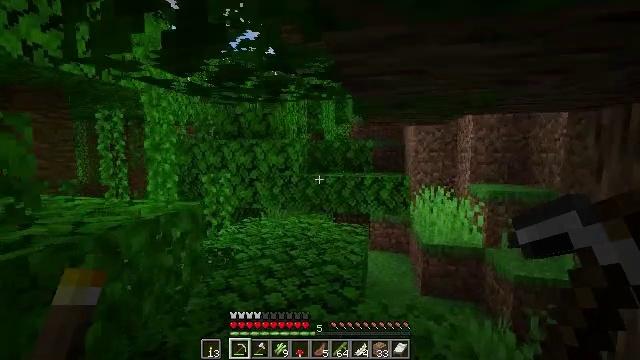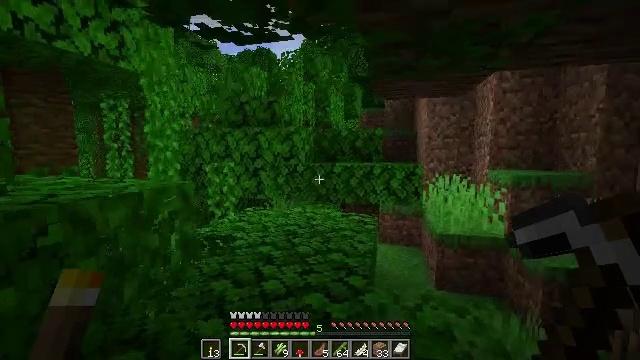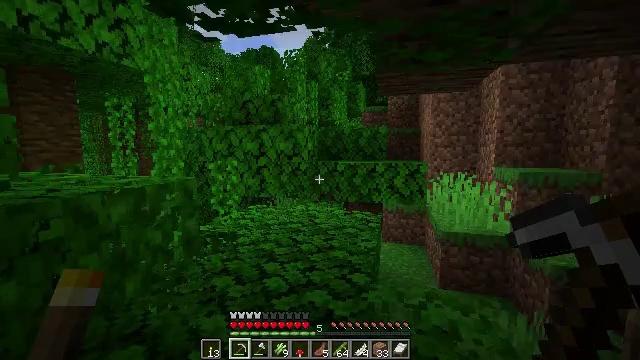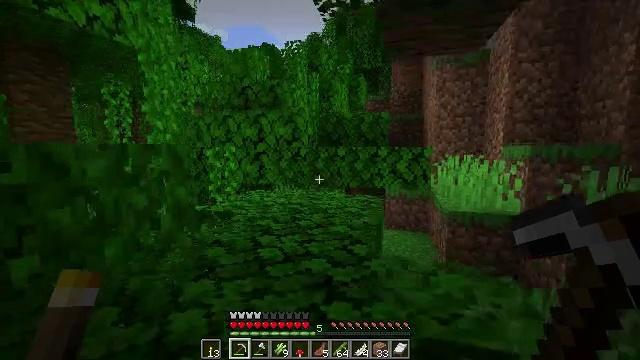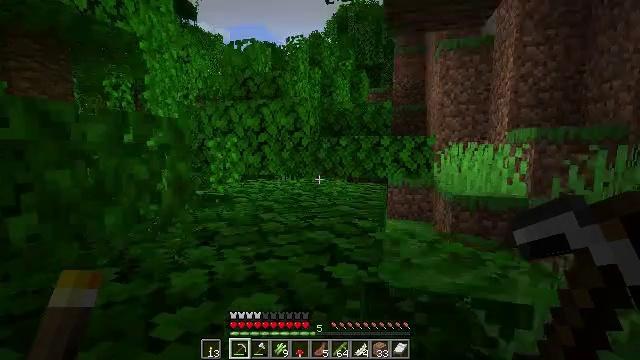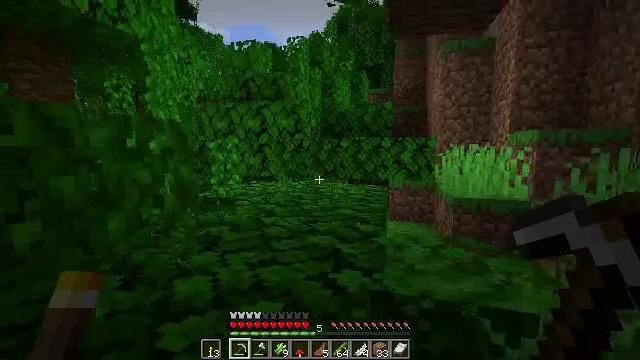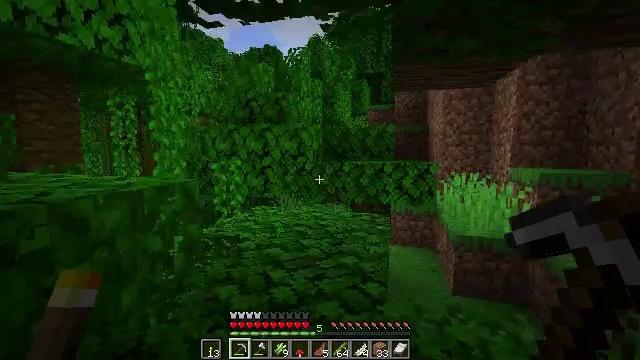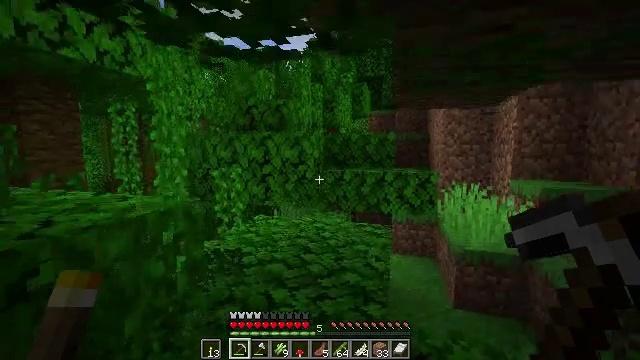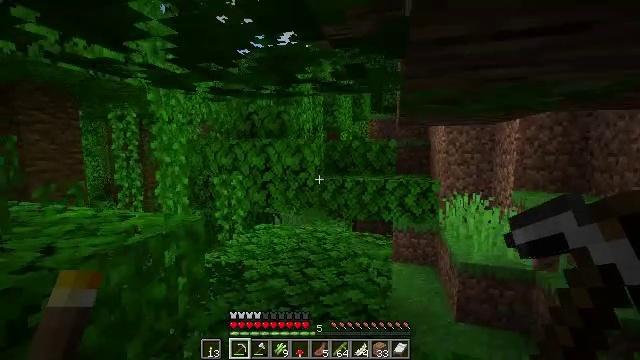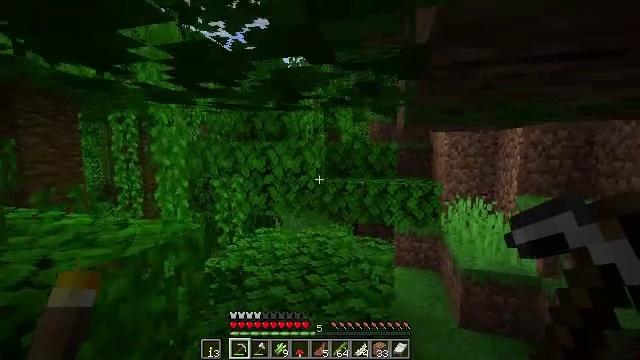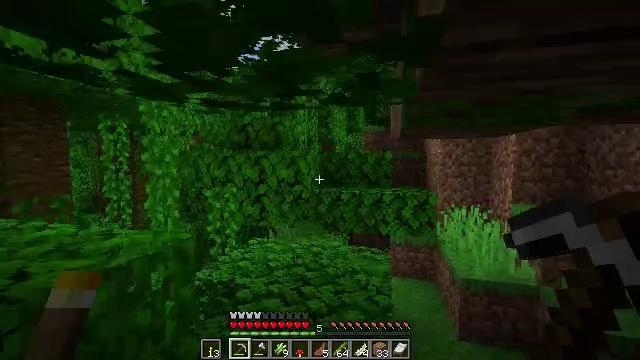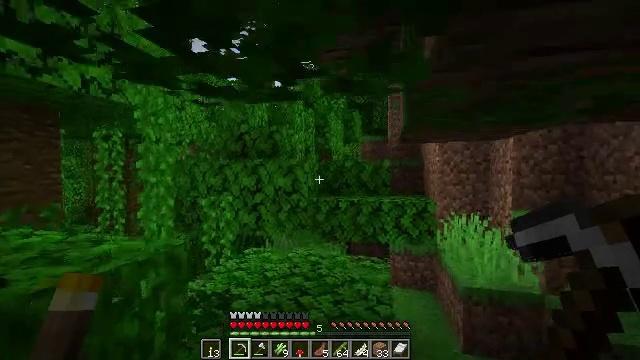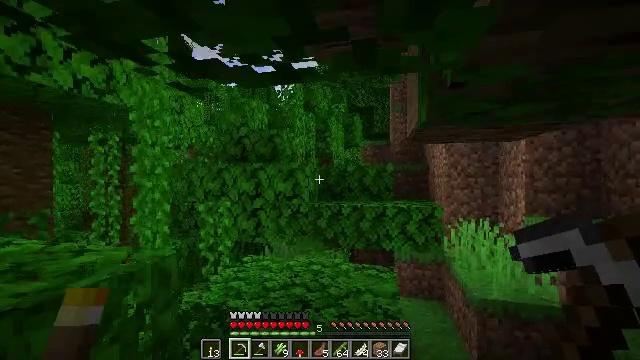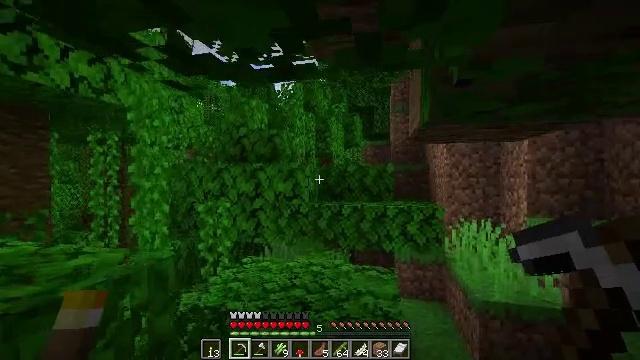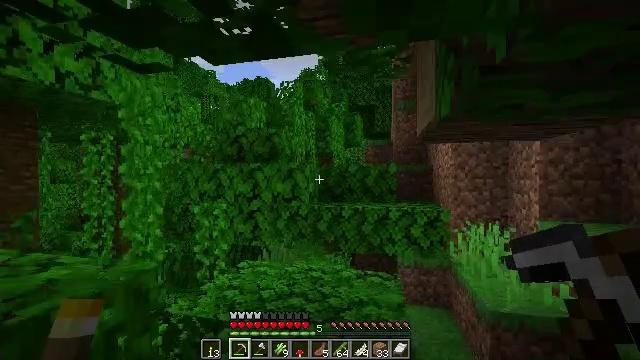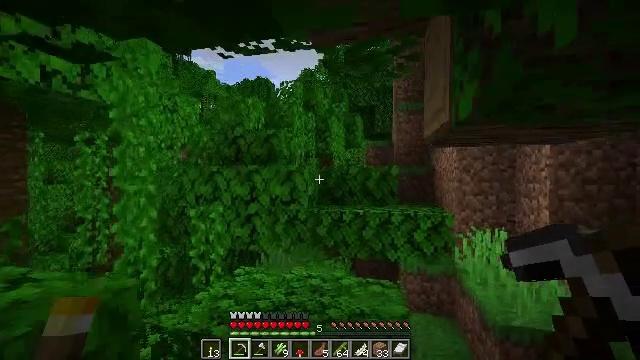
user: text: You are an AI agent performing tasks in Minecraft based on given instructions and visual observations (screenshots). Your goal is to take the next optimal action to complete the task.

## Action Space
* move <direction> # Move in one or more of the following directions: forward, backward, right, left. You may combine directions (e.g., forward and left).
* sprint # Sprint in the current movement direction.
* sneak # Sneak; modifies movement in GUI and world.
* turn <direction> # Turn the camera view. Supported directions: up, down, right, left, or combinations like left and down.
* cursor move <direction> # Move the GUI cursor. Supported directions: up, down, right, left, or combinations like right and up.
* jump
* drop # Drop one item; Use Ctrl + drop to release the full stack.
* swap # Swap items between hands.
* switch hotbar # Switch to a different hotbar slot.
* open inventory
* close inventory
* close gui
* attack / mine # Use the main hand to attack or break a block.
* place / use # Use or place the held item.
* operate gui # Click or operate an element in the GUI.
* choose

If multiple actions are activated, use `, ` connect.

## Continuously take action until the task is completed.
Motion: motion action
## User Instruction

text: Remove oak leaves from branches.
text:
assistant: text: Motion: move forward, turn left, jump
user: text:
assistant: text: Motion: move forward, jump
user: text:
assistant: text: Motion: move forward, jump
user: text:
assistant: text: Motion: move forward, jump
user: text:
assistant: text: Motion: move forward, jump
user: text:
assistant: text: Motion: move forward, jump
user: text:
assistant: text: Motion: move forward, jump
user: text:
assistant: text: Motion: move forward, jump
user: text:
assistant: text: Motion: move forward, jump
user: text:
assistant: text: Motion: move forward, turn right and up, jump
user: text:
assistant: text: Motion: move forward, turn up, jump
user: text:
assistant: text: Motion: move forward, turn up, jump
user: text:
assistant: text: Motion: move forward, jump
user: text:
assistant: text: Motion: move forward, jump
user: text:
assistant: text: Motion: move forward, jump
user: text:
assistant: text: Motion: move forward, jump
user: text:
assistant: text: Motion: move forward, jump
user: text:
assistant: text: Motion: move forward, jump
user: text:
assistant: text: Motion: move forward, jump
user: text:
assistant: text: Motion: move forward, jump
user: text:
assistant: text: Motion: move forward, jump
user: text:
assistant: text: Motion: move forward, jump
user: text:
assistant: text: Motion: move forward, jump
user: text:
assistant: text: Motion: move forward, jump
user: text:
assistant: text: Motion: move forward, turn right, jump
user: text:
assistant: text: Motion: move forward, turn right and down
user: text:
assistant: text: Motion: move forward, turn right and down
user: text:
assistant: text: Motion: move forward
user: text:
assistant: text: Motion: move forward
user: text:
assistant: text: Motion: move forward